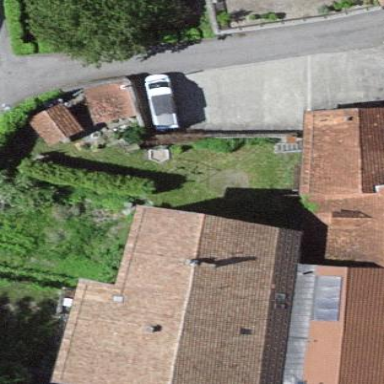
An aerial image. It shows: House with pyramidal roof shape.